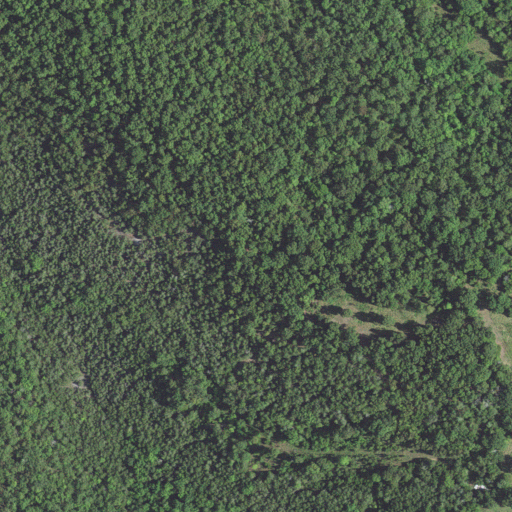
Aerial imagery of ridge(s) in Arkansas named Hoodlum Ridge containing deciduous forest, evergreen forest, mixed forest, and pasture